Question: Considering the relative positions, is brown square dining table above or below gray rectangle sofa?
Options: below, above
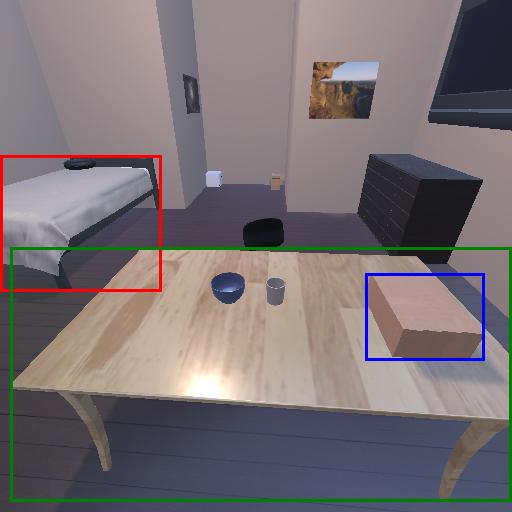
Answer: below